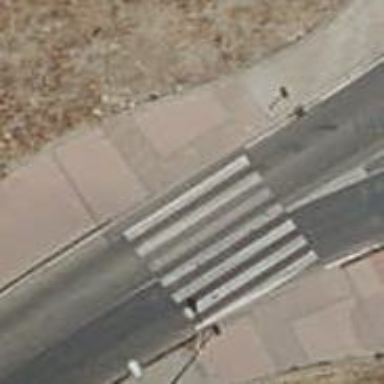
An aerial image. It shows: Unclassified road with sidewalks on both sides.